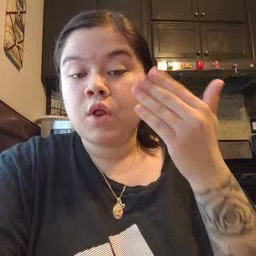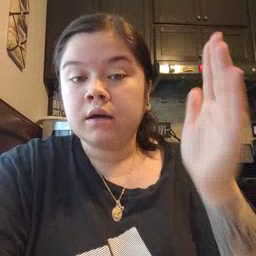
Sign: flag